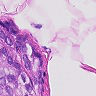
Metastatic tissue present: yes